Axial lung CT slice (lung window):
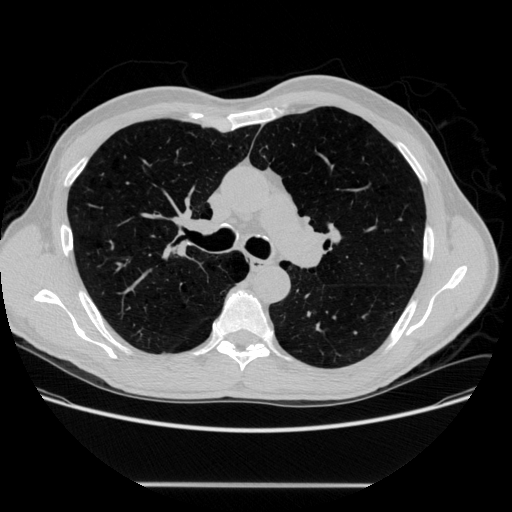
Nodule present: no